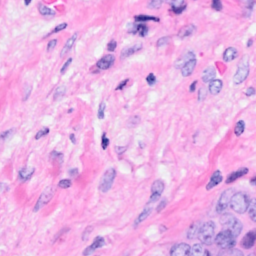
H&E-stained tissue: Breast